Interaction volume radius: 5 \u00c5
Interaction volume height: 10 \u00c5
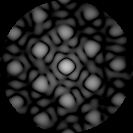
Disorder parameter: 0.2791